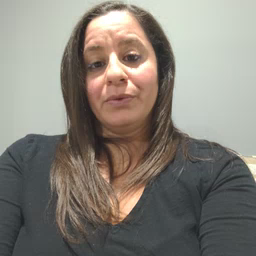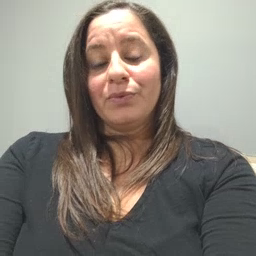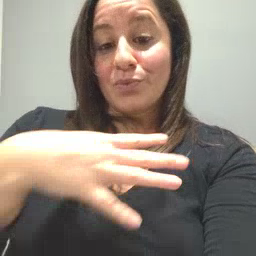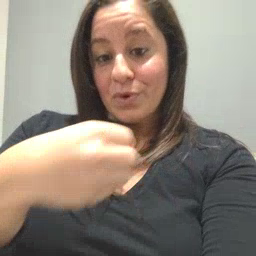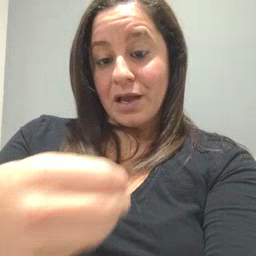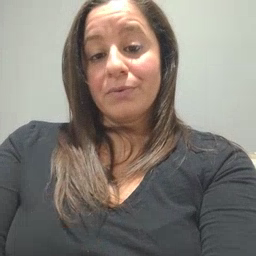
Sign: white